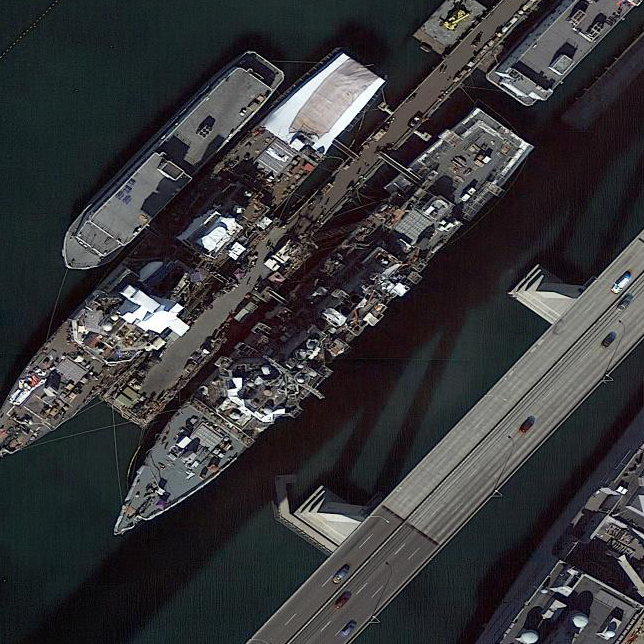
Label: destroyer